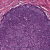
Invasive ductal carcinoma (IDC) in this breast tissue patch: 0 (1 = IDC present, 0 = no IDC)